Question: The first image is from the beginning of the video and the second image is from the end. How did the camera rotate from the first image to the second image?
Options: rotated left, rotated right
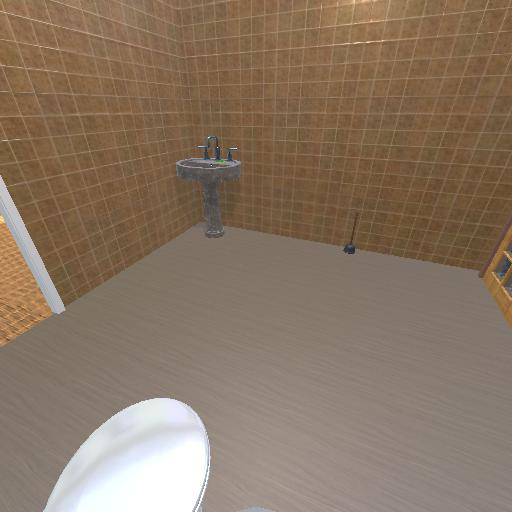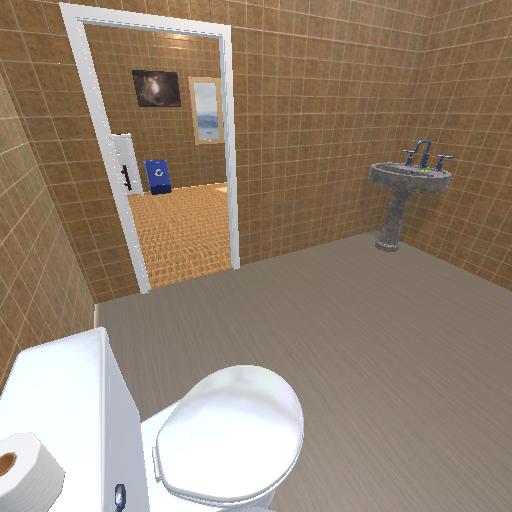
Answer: rotated left